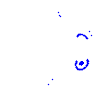
Particle: electron